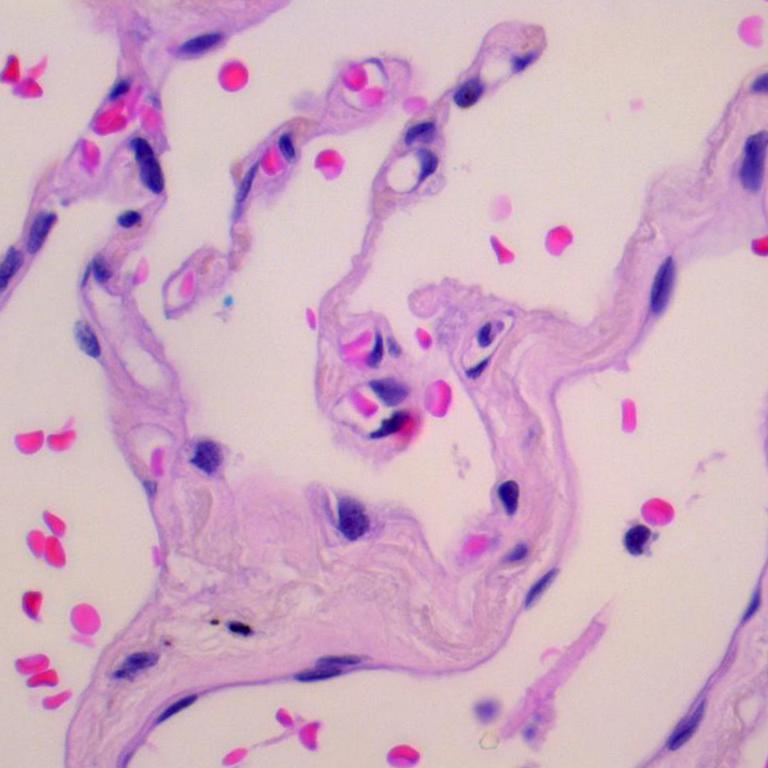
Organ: lung
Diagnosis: benign